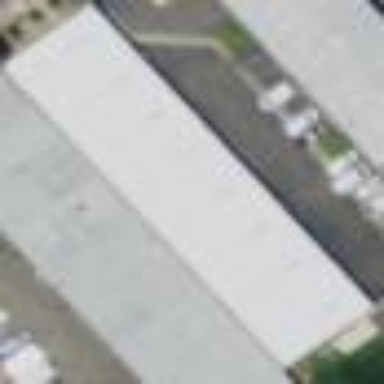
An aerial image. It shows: Commercial building.